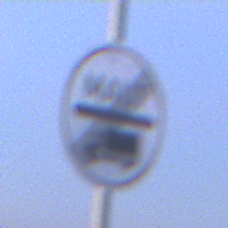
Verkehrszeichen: EndeMautpflicht
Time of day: SunriseSunset
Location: Outdoor (Nature)
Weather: Clear
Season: NotSpecified
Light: Natural